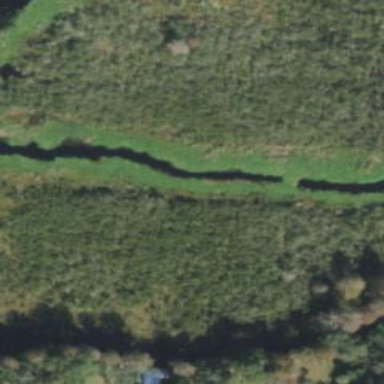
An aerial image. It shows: Marshy wetland area.